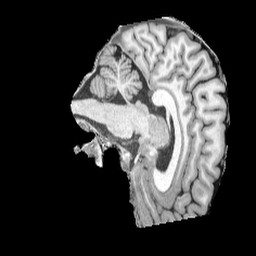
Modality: UNIT1
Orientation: sagittal